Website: home-depot
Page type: review-order
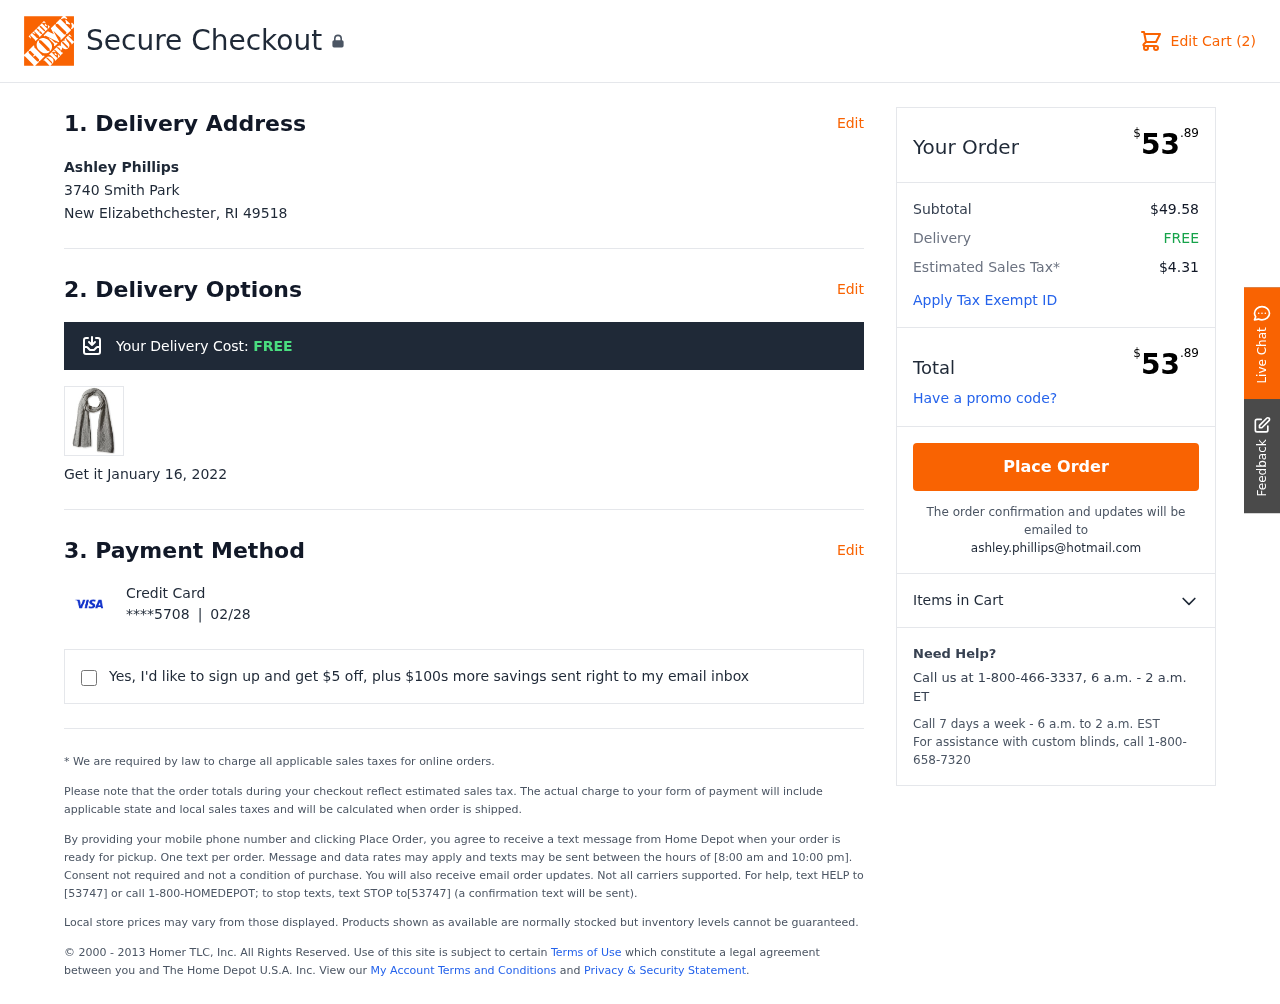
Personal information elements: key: PII_CARD_EXPIRY
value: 02/28
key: PII_CARD_LAST4
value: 5708
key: PII_CITY_STATE_ZIP
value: New Elizabethchester, RI 49518
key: PII_EMAIL
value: ashley.phillips@hotmail.com
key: PII_FULLNAME
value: Ashley Phillips
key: PII_STREET
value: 3740 Smith Park
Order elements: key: ORDER_NUM_ITEMS
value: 2
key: ORDER_SHIPPING_COST
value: FREE
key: ORDER_DELIVERY_DATE
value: January 16, 2022
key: ORDER_TOTAL
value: $53.89
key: ORDER_SUBTOTAL
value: $49.58
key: ORDER_TAX
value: $4.31